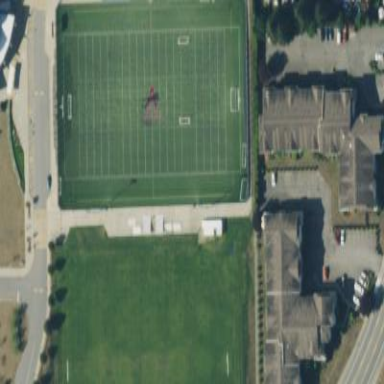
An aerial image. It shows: Lacrosse pitch with artificial turf.